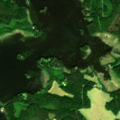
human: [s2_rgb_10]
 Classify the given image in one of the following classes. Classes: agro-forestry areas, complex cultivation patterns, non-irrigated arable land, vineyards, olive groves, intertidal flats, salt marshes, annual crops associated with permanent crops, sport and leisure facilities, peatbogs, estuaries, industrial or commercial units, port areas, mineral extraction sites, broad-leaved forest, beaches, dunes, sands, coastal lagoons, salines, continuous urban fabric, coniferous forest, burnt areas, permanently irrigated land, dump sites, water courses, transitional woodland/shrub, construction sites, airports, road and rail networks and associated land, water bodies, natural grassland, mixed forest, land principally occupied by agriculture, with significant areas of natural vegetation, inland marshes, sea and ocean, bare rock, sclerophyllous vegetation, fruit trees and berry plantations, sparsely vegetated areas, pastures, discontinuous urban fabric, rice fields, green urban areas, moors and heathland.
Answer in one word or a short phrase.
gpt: mixed forest, water bodies